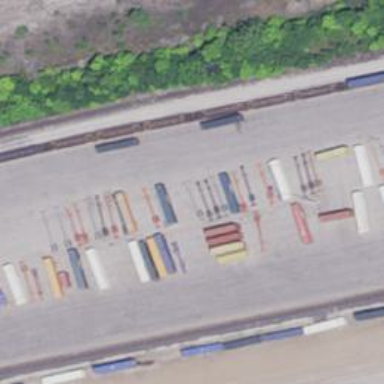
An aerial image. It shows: View of railway yard.